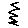
Label: zigzag